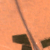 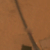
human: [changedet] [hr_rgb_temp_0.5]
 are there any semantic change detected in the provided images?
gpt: The park near the street decreased in size.